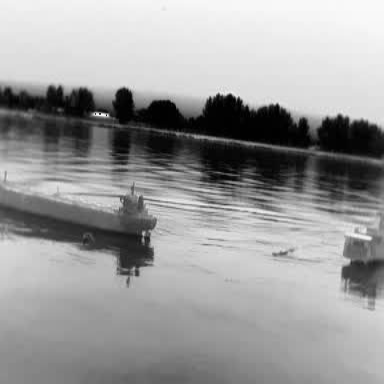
There is a liner in the infrared image.